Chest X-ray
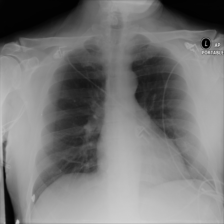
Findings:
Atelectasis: negative
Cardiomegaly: negative
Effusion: negative
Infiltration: negative
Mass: negative
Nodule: negative
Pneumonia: negative
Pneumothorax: negative
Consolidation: negative
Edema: negative
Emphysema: negative
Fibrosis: negative
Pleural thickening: negative
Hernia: negative